Current action and preconditions to check: trajectory_clear

Your task: For each precondition in the list above, predict whether it will hold at this action.

Consider the current scene as observed from the mobile robot's camera, and analyze the predicted future states of all dynamic agents (e.g., people, animals, vehicles, or any moving entities) within the NEXT SECOND.

IMPORTANT: Only answer "very likely" if you are absolutely certain—based on strong, clear evidence—that a dynamic agent will violate the precondition in the predicted future state. Do NOT answer "very likely" for unlikely, ambiguous, or low-probability risks.

Ask yourself for each precondition: Is there a high probability, with clear and convincing evidence, that the predicted future states of any dynamic agent will interfere with the predicted future state of the currently executing action within the NEXT SECOND, causing that precondition to fail?

Assess the risk level based on these predictions. Use "likely" or "very likely" if motions create a clear risk of interference.

Use "neutral" or "improbable" if agents are nearby but their predicted paths are clearly diverging or non-conflicting.

Failure Risk Categories: "very improbable", "improbable", "neutral", "likely", "very likely"

Answer Format: Output ONLY the probability_of_failure value from these categories: "very improbable", "improbable", "neutral", "likely", "very likely"

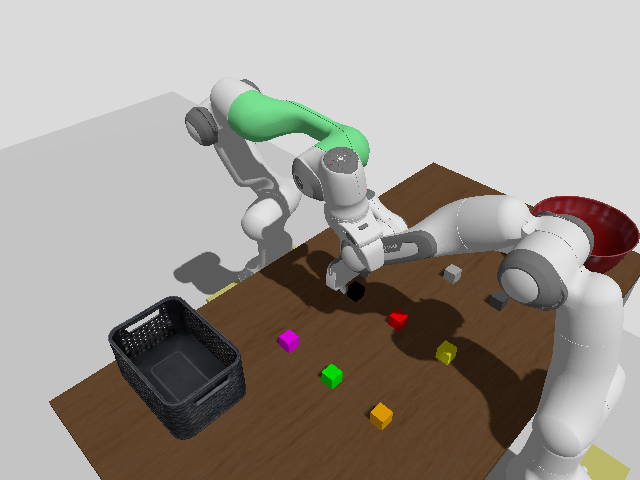

Answer: neutral